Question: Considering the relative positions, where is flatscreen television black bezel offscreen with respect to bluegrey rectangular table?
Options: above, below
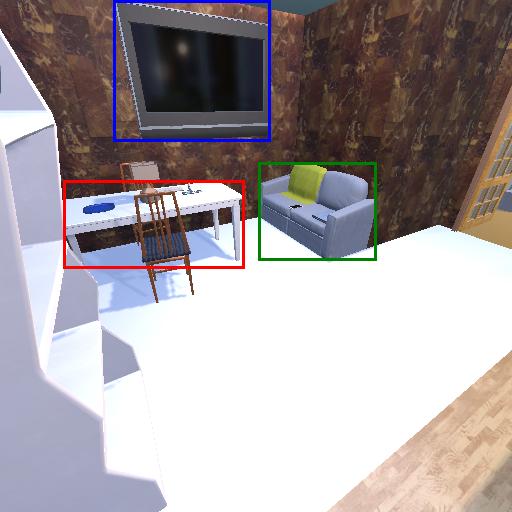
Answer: above